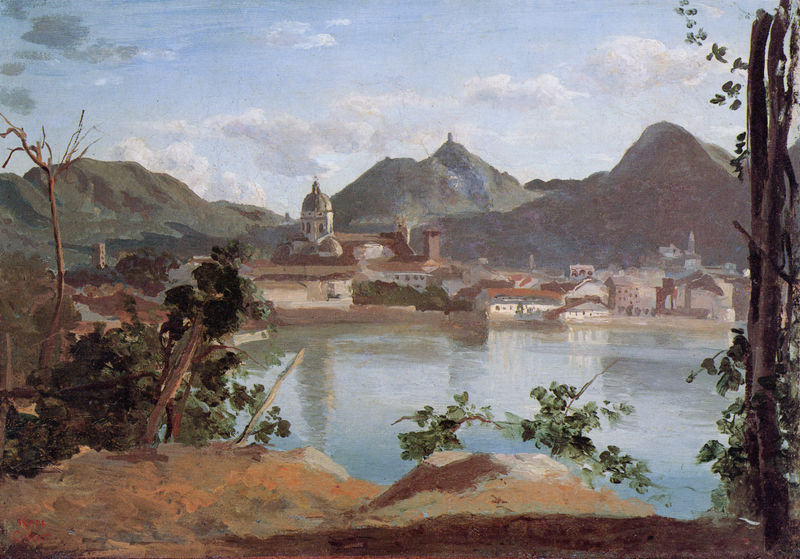
Titel: Comer See
Künstler: Jean Baptiste Camille Corot
Standort: London
Institution: Lefevre
Schlagwörter: baum, berg, blau, blätter, felsen, gemälde, himmel, meer, schatten, wasser, weiß, wolken, aquarell, baumstämme, bäume, fluss, grün, kirchturm, landschaft, ocker, see, stadt, ufer, äste, braun, fenster, grau, hell, licht, dach, gebäude, haus, schloss, wolke, zaun, beige, steine, ast, bach, baumstamm, erde, horizont, häuser, hügel, natur, spiegelung, stamm, strauch, büsche, kirche, wasserspiegelung, pflanzen, rosa, wald, turm, sommer, strand, fassaden, italien, ort, berge, gebirge, dorf, dächer, tag, violett, berglandschaft, herbst, kuppel, stämme, frühling, menschenleer, kirchen, ortschaft, burg, türme, dom, wälder, berggipfel, verschwommen, fernweh, romantisch, aquädukt, basilika, gürn, romatik, landschaftsaquarell, landschaft mit blick auf stadt, stadt am see, baum im vordergrund, himmel wasser, bum im vordergrund, vertäumt, slowenien, urlaubssehnsucht